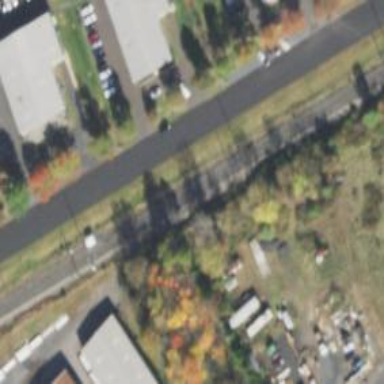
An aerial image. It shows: Railway siding with rails.